Question: My task is to find paths in a tree, where the sum of the nodes make a particular sum, given at the beginning.
Example:

In my implementation I keep the results in a nested List as following:
'''
private void DfsPathGivenSum(Tree<T> node, List<T> list, int sum, List<List<T>> results)
{
list.Add(node.Key);
foreach (var child in node.children)
{
this.DfsPathGivenSum(child, list, sum, results);
}
var currentPathSum = list.Sum(x => int.Parse(x.ToString()));
if (currentPathSum == sum)
{
results.Add(list);
}
list.RemoveAt(list.Count - 1);
}
'''
When I invoke this method from another method:
'''
public List<List<T>> PathsWithGivenSum(int sum)
{
var list = new List<T>();
var results = new List<List<T>>();
this.DfsPathGivenSum(this, list, sum, results);
return results;
}
'''
the reference to the inner List seems to be lost. How can I deal with this issue?
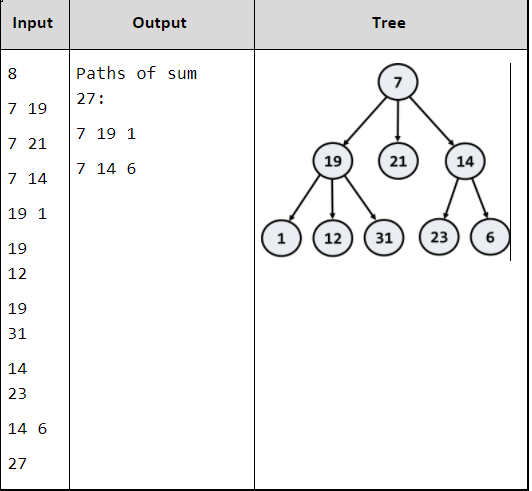
Answer: Change
'results.Add(list)';
to
'results.Add(list.ToList())';
I.e. you want to create a copy of the current list when adding it to the result, otherwise you will just have a bunch of references to the same list, that will be empty at the end.
I would also suggest some better way to convert nodes to numbers than 'ToString' and 'int.Parse'. For example by taking a 'Func<T, int>' parameter that can be supplied to the '.sum' method.
You could also improve the algorithm a bit by keeping a running sum, to avoid needing to loop over all the previous nodes for each visited node.